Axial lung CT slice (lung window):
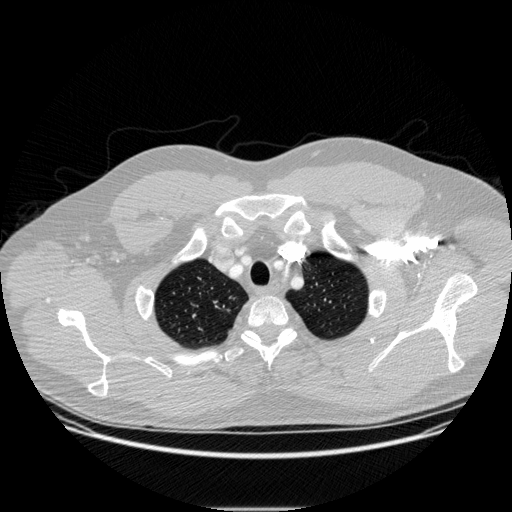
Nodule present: no